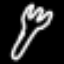
Label: fork